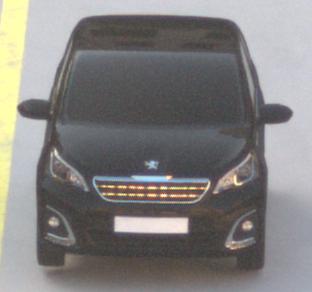
Make: Peugeot
Model: 108 1.0 VTi 68
Detailed model: 108
Model produced from: 2015/03
Model produced until: 2016/10
Doors: 3
Color: black
Road condition: dry road
Daytime: sunrise or sunset
Contrast: low contrast